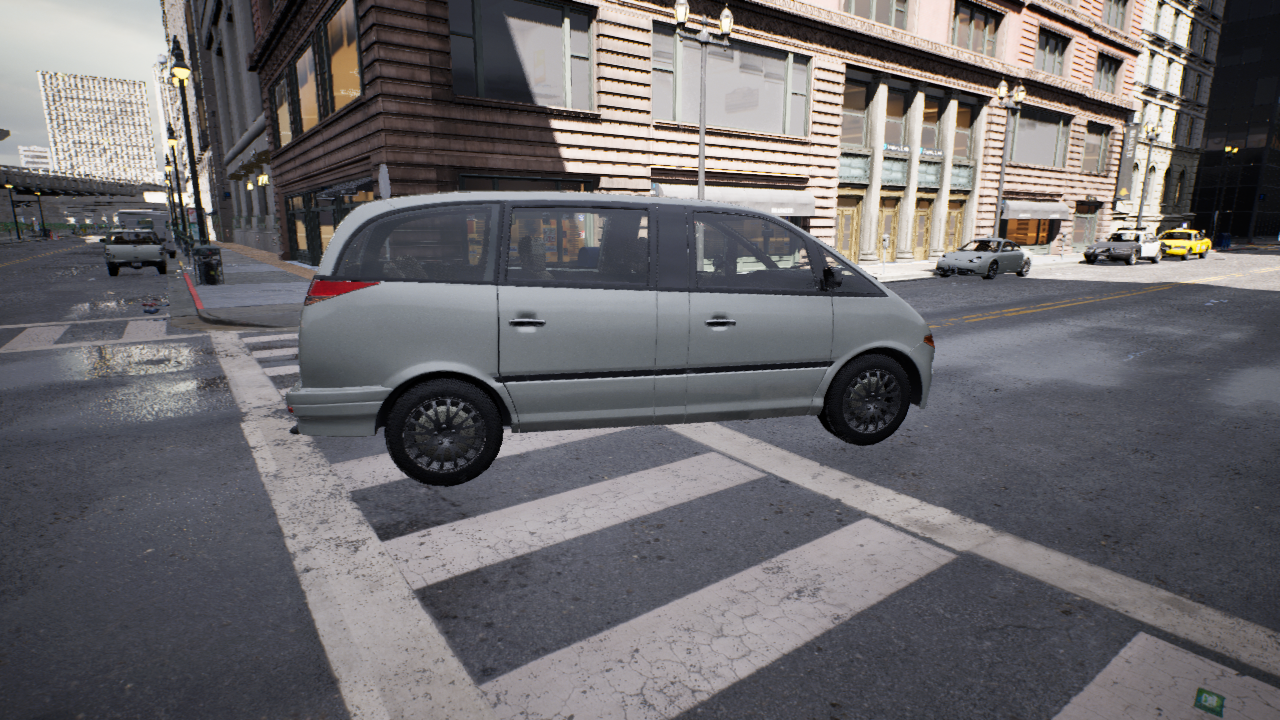
Venue: intersection
Lighting: clear day
Vehicle rig: minivan